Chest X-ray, AP view. Patient: 31 years old, sex M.
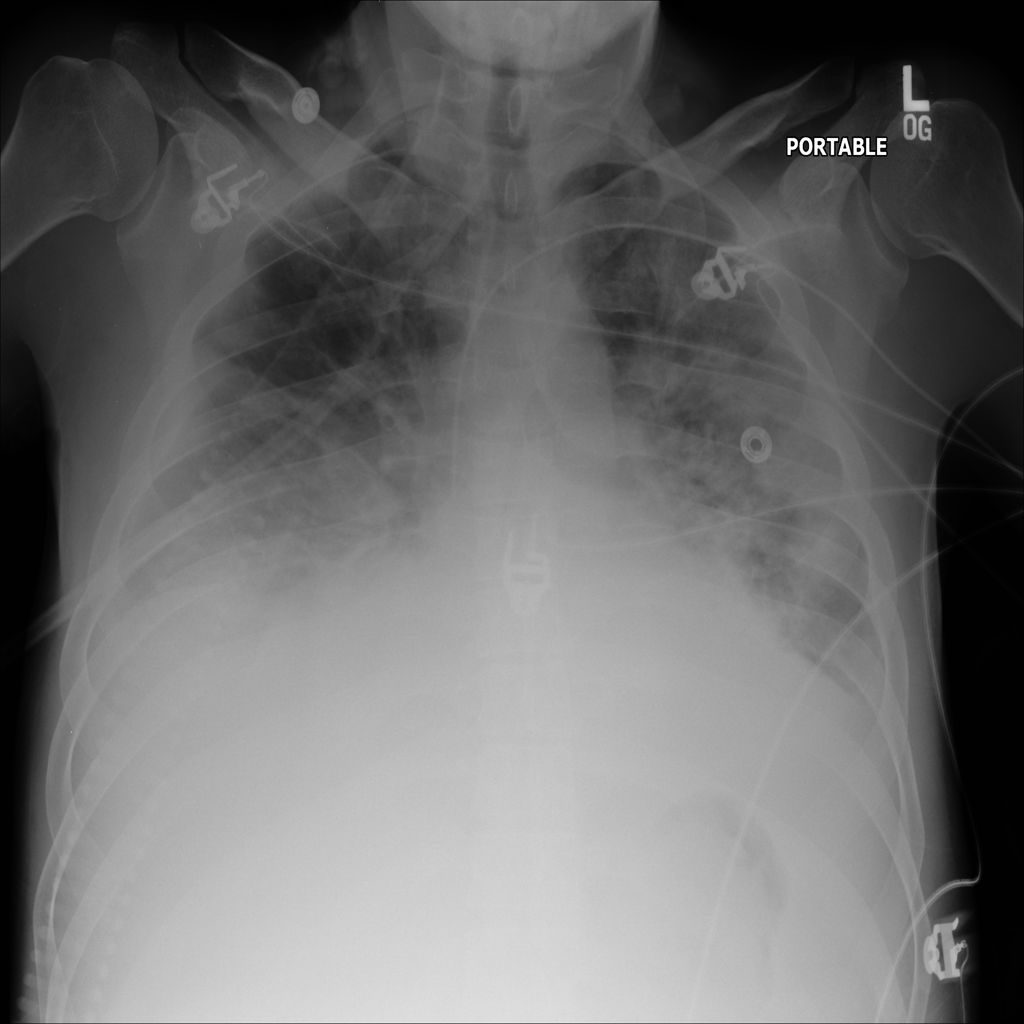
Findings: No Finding